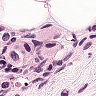
Metastatic tissue present: yes